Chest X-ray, AP view. Patient: 46 years old, sex M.
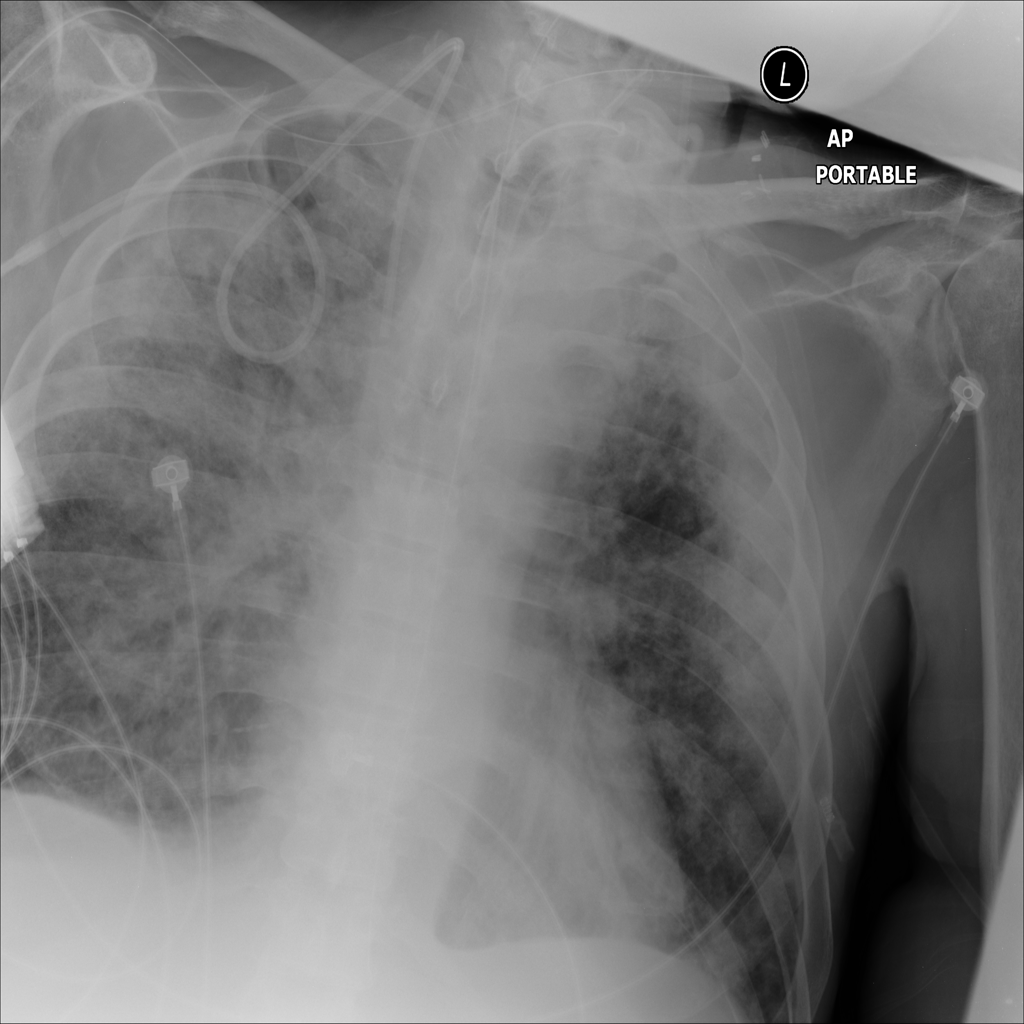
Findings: Pleural_Thickening